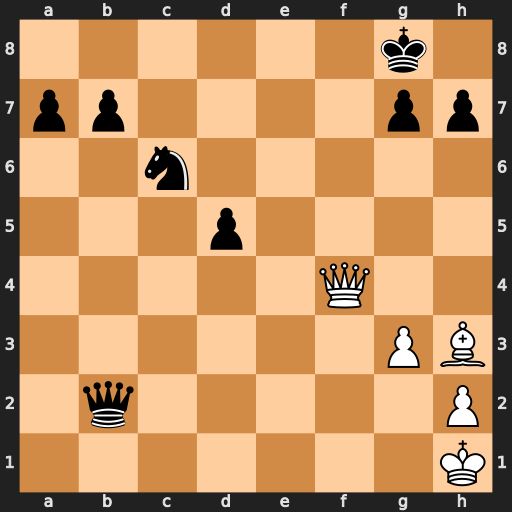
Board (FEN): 6k1/pp4pp/2n5/3p4/5Q2/6PB/1q5P/7K
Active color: w
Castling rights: -
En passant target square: -
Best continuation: Be6+ Kh8 Qf8#